Question: I am new learner to jquery/js. I am having difficulties making a scroll tab menu. Here my example tabs in <URL>. My goal is to only display 5 tabs and hide the rest tabs. So if the user wants to see the hidden tabs they will click on the side arrows. Is there are bettter way to do this or Can anyone please show me how this mechanism work with my example?

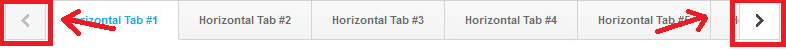
Answer: There are numerous plugins available for this:
Here's one example
DEMO: <URL>
Source:
<URL>